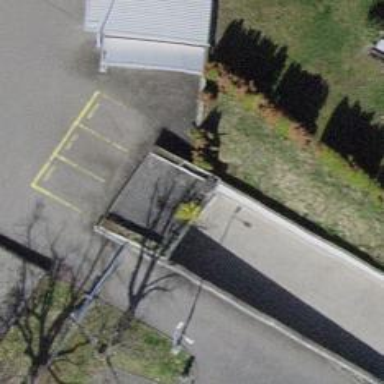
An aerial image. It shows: Parking entrance.